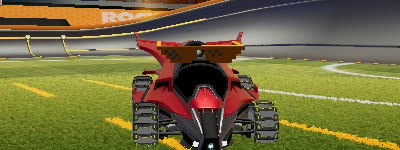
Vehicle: aftershock